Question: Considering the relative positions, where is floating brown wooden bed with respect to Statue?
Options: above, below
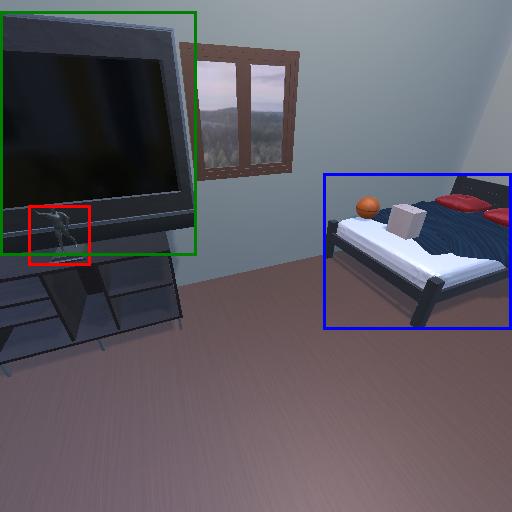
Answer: above